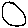
Label: circle